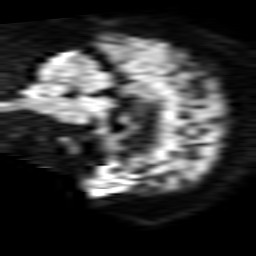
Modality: TRACE
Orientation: sagittal
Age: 66
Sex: female
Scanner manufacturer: philips
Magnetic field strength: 1.5 T
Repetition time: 4.82 s
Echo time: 0.07764 s